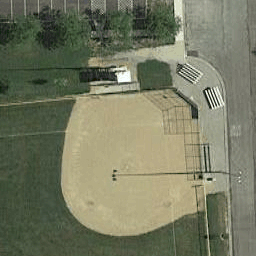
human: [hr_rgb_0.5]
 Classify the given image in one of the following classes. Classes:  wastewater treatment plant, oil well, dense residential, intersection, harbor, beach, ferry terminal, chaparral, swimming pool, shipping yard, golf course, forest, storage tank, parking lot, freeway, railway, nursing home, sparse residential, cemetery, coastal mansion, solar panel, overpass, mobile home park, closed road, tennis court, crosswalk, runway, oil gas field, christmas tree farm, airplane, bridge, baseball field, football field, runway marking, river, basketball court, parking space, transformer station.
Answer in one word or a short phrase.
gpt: baseball field